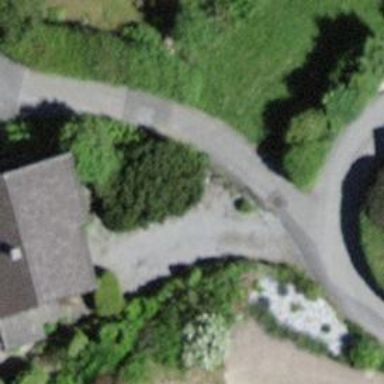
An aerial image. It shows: Swing gate.